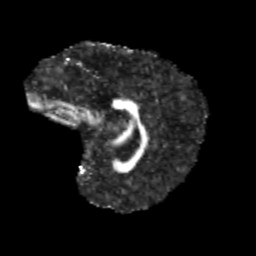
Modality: FA
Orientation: sagittal
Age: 9
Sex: male
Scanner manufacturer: siemens
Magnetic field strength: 3 T
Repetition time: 3.8 s
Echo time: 0.07 s